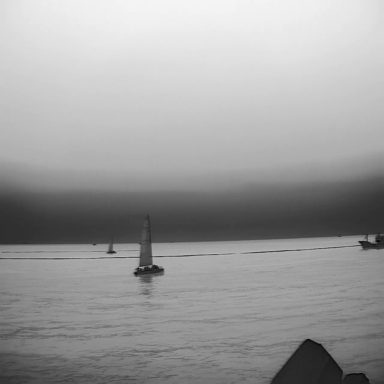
There are two sailboats in the infrared image.